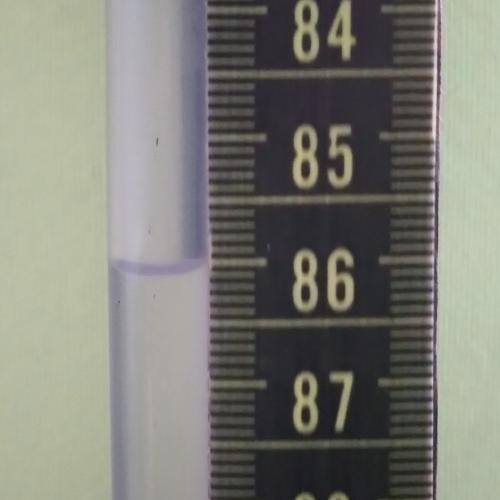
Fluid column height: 86.0 cm